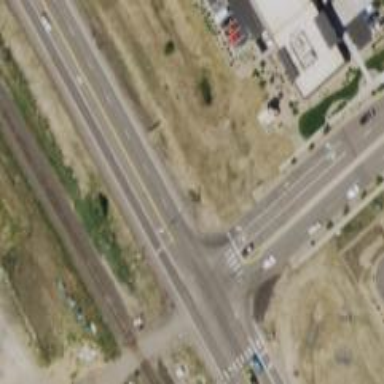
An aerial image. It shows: Tertiary road with asphalt surface.